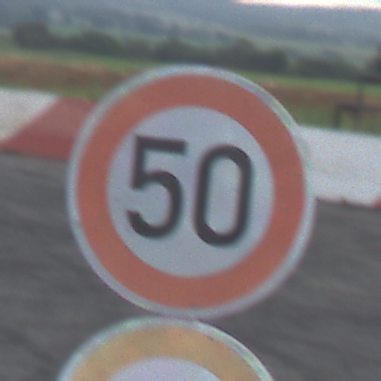
Verkehrszeichen: Geschwindigkeit50
Zusatzzeichen unten: VerbotUeberholenEinspurigeFahrzeuge
Umgebung: Outdoor, RoadRail
Tageszeit: MorningAfternoon
Wetter: PartlyCloudy
Licht: Natural
Jahreszeit: NotSpecified
Kontrast: LowContrast